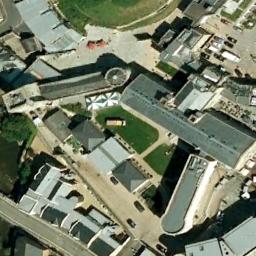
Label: palace